Question: I am trying to make a Shadeless material, by this I mean that is not affected by the environmental lighting.
What attribute should I put? or how do I achieve this?
My enviromental light is:
'''
environment.set(new ColorAttribute(ColorAttribute.AmbientLight, 0.8f, 0.8f, 0.8f, 1.0f));
environment.add(new DirectionalLight().set(1f,1f,0f, -1f, -0.8f, -0.2f));
'''
Here is an image of the problem, you can see the enviromental light is affecting the plane:

some thing like this I assume with the correct Attribute would be the answer?
'''
instance.materials.get(0).set(new FloatAttribute(FloatAttribute.Shininess, 1));
'''
Thanks!
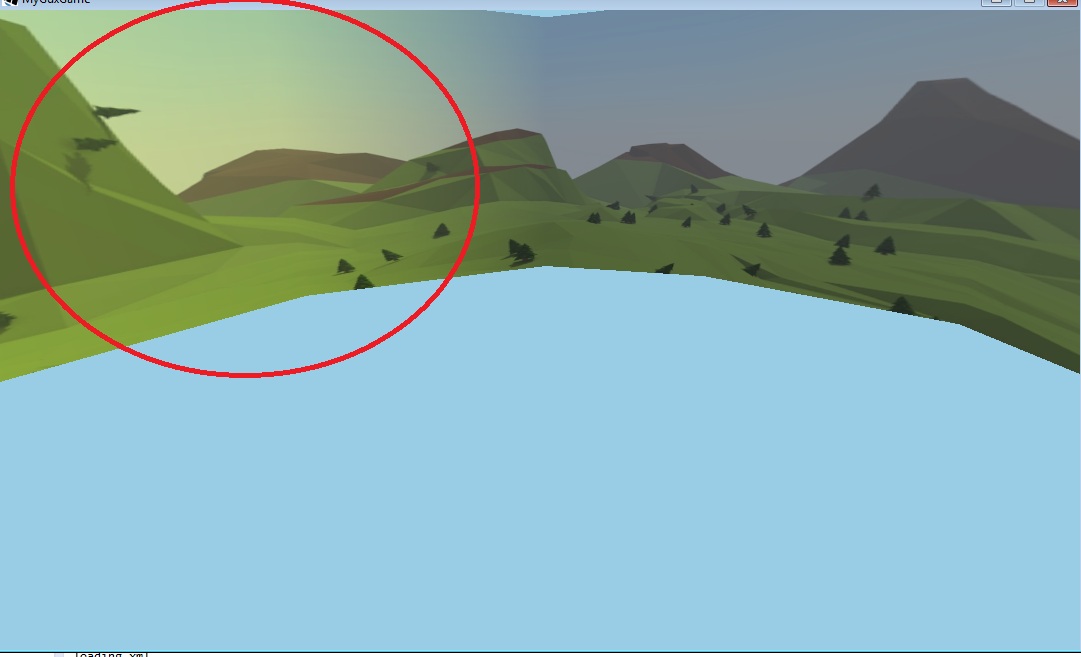
Answer: Perhaps simply not including the environment in the rendering :
'''
ModelBatch batch = new ModelBatch();
...
public void render() {
batch.begin(camera);
batch.render(instance);
batch.render(otherInstance, environment);
batch.end();
}
'''